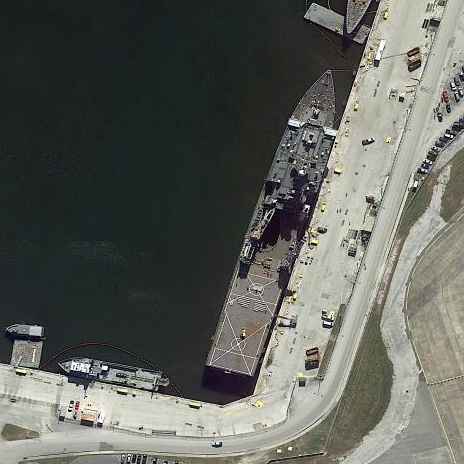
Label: Whitby_Island-class_dock_landing_ship